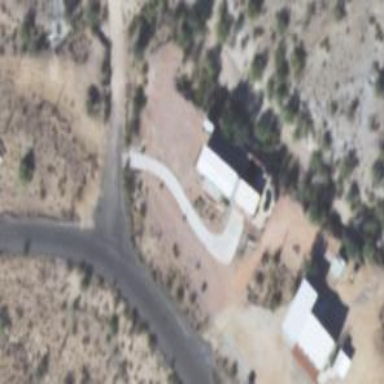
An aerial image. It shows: Driveway leading to service road.